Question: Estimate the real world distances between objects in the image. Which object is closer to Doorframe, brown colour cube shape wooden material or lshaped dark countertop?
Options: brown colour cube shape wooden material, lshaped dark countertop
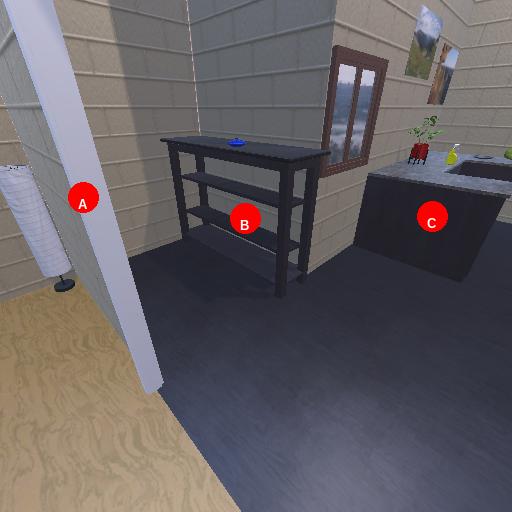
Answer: brown colour cube shape wooden material